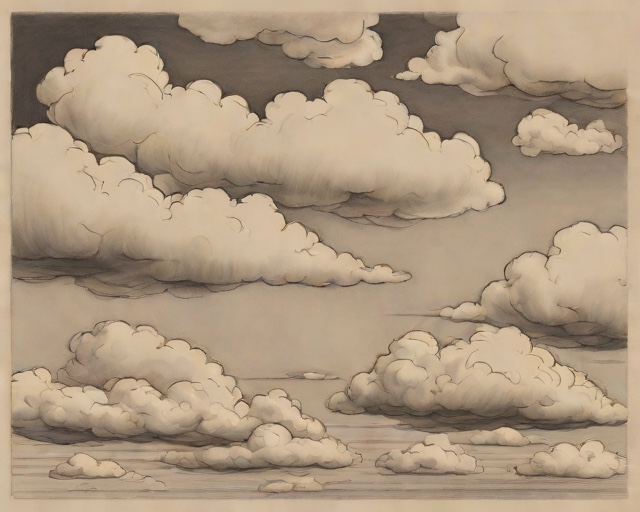
Category: Sympathy